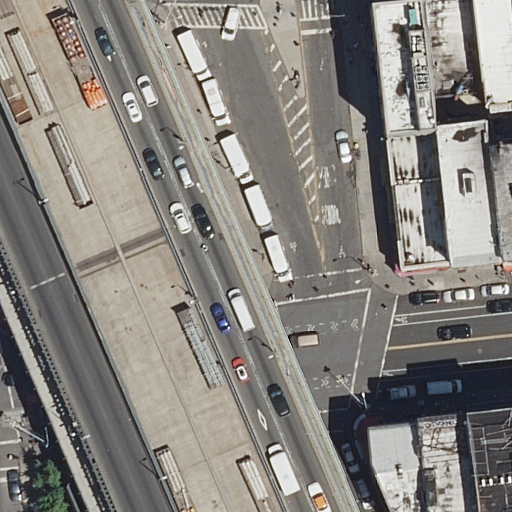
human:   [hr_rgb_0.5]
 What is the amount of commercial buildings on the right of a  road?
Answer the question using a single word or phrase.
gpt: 0

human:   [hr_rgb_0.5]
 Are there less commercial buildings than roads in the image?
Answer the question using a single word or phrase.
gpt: yes

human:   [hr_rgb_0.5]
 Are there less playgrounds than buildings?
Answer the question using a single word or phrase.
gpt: yes

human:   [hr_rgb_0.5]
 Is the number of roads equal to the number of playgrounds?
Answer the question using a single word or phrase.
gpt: no

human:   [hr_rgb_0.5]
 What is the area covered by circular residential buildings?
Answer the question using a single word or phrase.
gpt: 0m2

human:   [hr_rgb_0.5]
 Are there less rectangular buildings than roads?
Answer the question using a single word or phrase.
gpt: yes

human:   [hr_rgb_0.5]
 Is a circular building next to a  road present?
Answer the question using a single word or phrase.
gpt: no

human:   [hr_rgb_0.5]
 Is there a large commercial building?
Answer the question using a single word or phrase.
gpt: no

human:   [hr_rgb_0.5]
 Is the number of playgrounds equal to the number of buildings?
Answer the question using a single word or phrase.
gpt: no

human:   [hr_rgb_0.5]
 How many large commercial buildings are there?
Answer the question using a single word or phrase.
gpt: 0

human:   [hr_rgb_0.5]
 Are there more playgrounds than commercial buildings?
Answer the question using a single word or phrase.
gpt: yes

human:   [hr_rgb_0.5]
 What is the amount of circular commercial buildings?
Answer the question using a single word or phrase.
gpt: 0

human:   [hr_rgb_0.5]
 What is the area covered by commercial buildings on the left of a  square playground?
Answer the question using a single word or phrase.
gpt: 0m2

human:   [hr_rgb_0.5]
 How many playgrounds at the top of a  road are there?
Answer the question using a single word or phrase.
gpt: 0

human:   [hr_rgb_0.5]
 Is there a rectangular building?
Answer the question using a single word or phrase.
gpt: yes

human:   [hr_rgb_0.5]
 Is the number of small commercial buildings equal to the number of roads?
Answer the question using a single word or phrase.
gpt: no

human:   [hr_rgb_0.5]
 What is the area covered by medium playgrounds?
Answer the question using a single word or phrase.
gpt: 0m2

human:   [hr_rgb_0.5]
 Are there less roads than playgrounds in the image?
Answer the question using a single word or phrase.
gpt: no

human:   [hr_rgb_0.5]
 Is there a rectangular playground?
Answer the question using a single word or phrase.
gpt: yes

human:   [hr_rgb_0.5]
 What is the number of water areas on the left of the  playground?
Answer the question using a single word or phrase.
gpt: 0

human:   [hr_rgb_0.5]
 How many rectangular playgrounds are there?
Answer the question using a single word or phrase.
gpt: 1

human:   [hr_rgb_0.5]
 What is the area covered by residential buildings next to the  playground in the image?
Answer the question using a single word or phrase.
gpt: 1838m2

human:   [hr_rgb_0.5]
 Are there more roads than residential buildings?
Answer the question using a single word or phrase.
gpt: yes

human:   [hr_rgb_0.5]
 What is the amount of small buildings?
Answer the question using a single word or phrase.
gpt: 1

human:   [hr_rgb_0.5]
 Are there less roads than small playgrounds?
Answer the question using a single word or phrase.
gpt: no

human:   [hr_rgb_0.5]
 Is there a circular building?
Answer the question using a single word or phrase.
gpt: no

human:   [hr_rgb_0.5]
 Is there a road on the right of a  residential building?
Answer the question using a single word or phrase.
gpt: no

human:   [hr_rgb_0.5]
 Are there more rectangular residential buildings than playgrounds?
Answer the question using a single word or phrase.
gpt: yes

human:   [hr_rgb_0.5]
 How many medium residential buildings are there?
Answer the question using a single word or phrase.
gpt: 8

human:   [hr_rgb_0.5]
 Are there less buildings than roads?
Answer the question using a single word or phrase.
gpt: yes

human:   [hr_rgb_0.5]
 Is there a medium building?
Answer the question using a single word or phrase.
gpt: yes

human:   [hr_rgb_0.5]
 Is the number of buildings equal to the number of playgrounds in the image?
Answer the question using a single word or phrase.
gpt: no

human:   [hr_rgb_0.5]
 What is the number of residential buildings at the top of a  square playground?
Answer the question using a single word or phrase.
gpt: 0

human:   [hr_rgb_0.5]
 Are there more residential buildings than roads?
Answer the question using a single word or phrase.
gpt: no

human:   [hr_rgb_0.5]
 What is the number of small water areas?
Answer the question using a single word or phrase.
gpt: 0

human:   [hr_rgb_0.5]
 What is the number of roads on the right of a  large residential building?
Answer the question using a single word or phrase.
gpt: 0